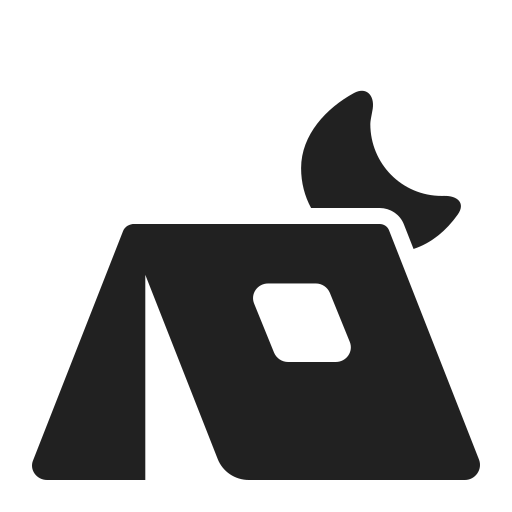
tent high contrast